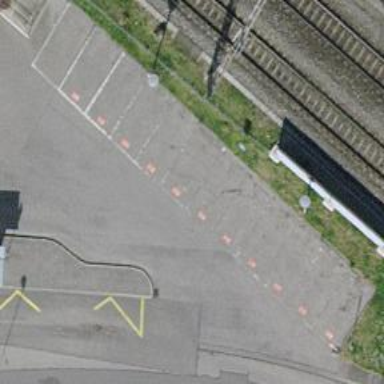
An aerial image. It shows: Parking area with surface.